Question: How can i change color of focused floating label in polymer?

Thanks for answers.
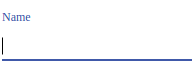
Answer: The only way I was able to get around this issue was with this:
'''
paper-input-decorator[focused] /deep/ .floating-label,
paper-input-decorator[focused] /deep/ .label-text {
/* floating label color when the input is focused */
color: orange !important;
}
'''
Notice how it was necessary to type paper-input-decorator[focused] /deep/ twice